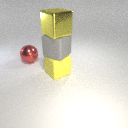
large yellow rubber cube below large yellow metal cube